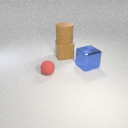
small red rubber sphere in front of large brown rubber cube